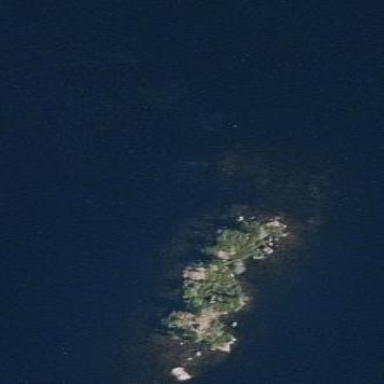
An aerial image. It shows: Islet.